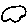
Label: cloud